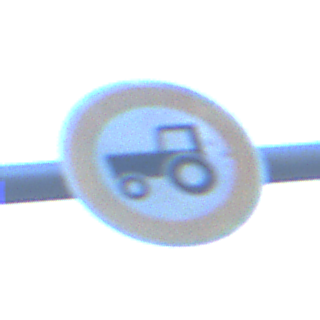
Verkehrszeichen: VerbotKraftfahrzeugeZuegeNichtSchneller25
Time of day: SunriseSunset
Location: Outdoor (RoadRail)
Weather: Clear
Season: NotSpecified
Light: Natural